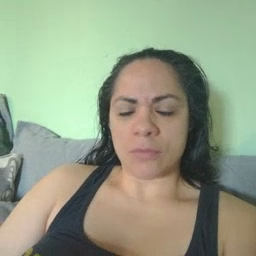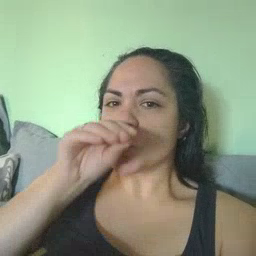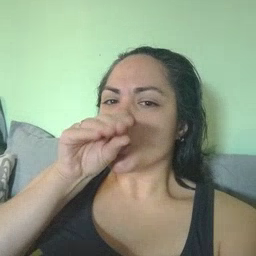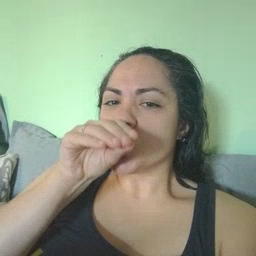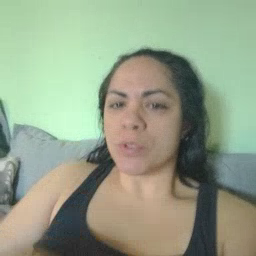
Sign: goose